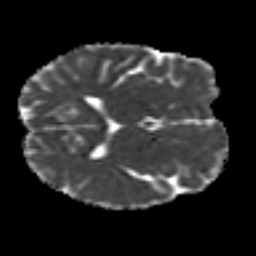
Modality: MD
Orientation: axial
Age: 29
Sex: female
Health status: ill
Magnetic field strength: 3 T
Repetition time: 8.4 s
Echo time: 0.0926 s